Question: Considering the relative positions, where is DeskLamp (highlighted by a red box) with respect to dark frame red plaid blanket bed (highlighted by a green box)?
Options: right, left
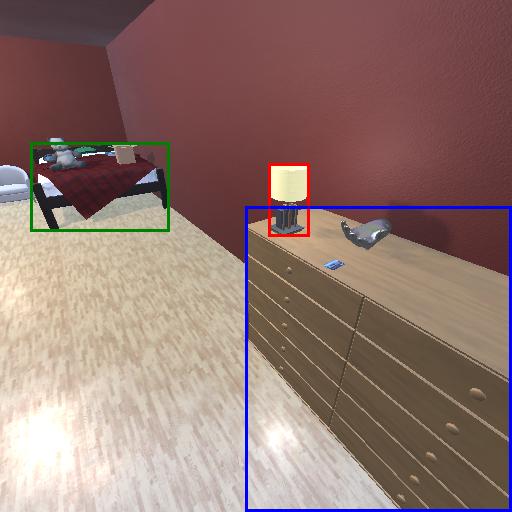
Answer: right